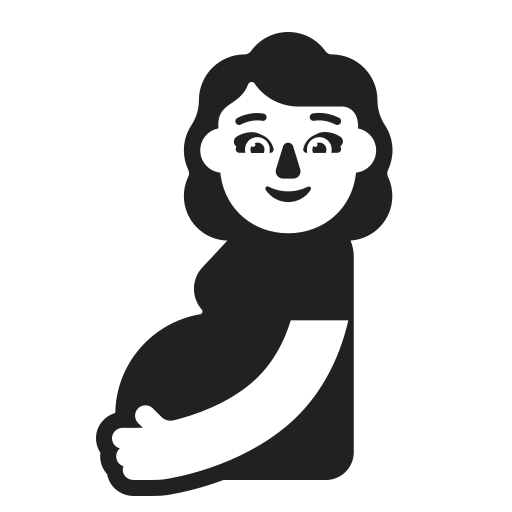
pregnant woman high contrast default